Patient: sex F, age 67
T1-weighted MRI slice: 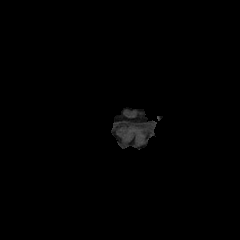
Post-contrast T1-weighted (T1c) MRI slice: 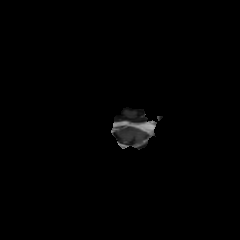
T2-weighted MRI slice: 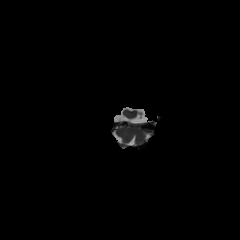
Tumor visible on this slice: no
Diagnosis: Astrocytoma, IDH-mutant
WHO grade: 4